高一 · 解析几何
若图中直线 $l_{1} 、 l_{2} 、 l_{3}$ 的斜率分别为 $k_{1} 、 k_{2} 、 k_{3}$, 则( )

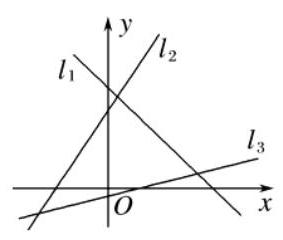
$k_{1}<k_{2}<k_{3}$

B. $k_{3}<k_{1}<k_{2}$

C. $k_{3}<k_{2}<k_{1}$

D. $k_{1}<k_{3}<k_{2}$
答案: D
解析: 由题图可知, $k_{1}<0, k_{2}>0, k_{3}>0$,

且 $l_{2}$ 比 $l_{3}$ 的倾斜角大. $\therefore k_{1}<k_{3}<k_{2}$.